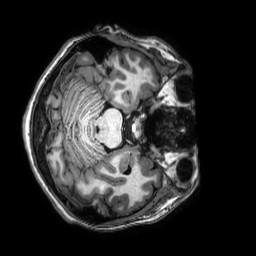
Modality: T1w
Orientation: axial
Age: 25
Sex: female
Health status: healthy
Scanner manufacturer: philips
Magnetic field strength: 3 T
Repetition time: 0.009 s
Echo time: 0.003996 s